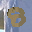
Label: 8